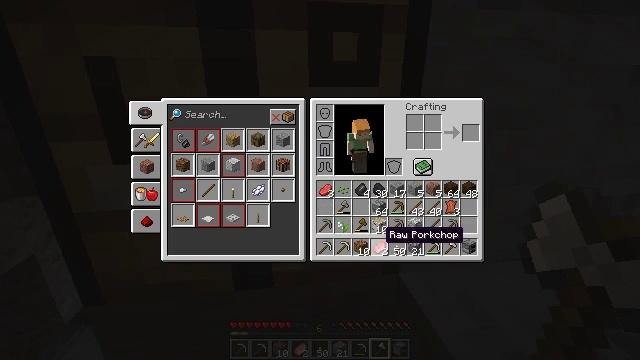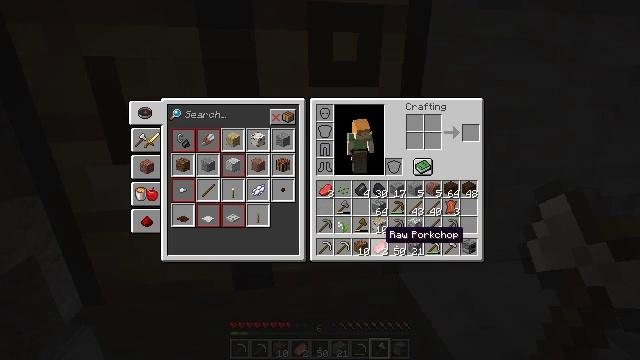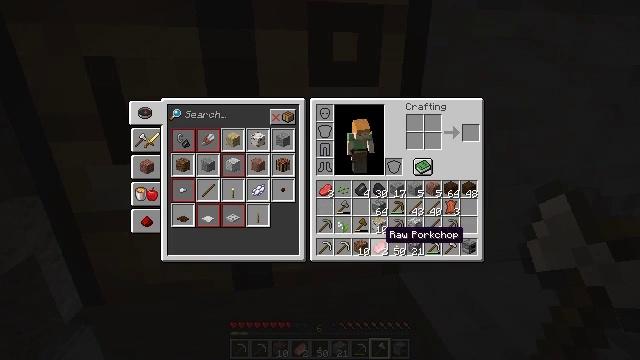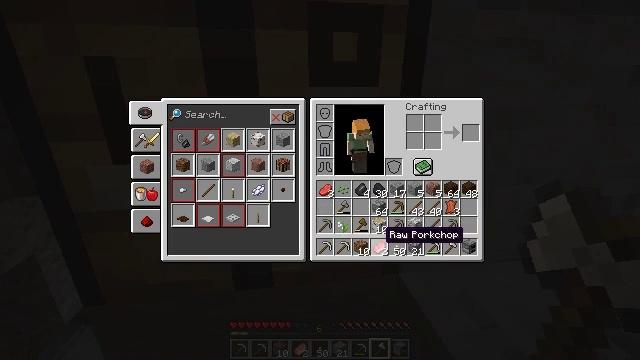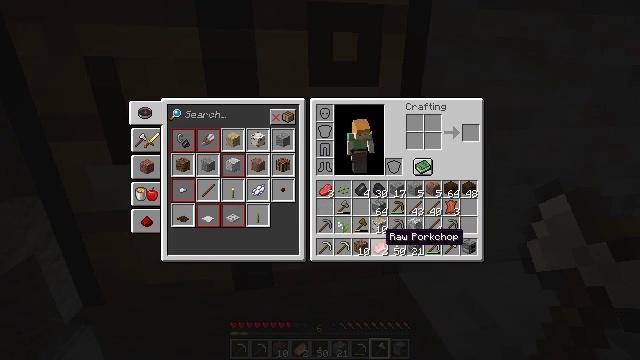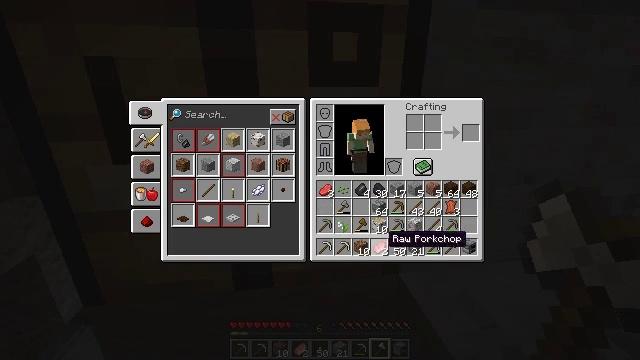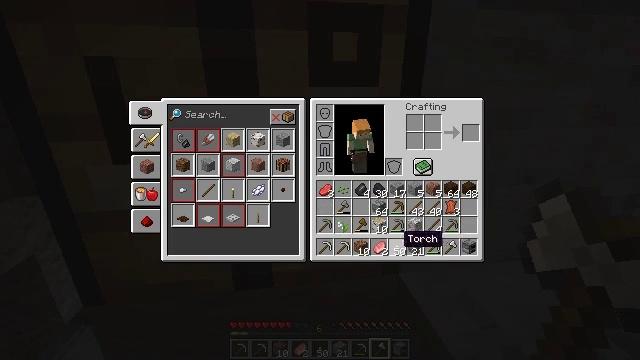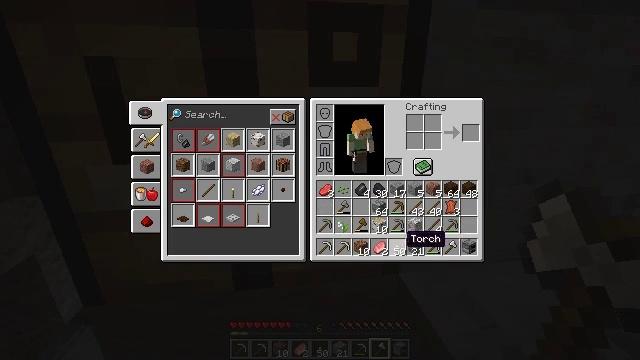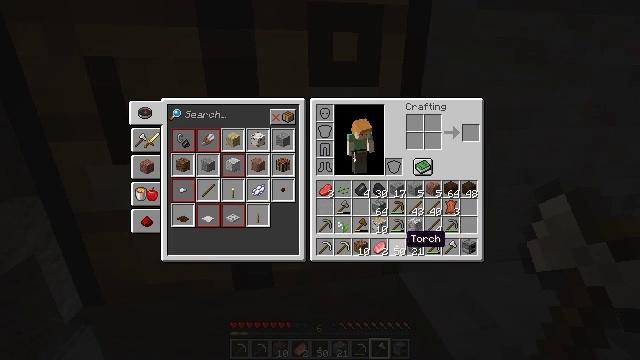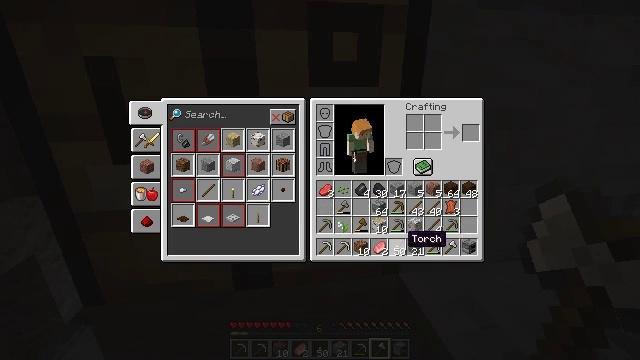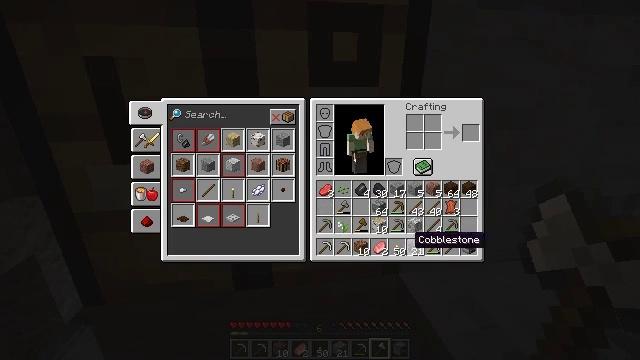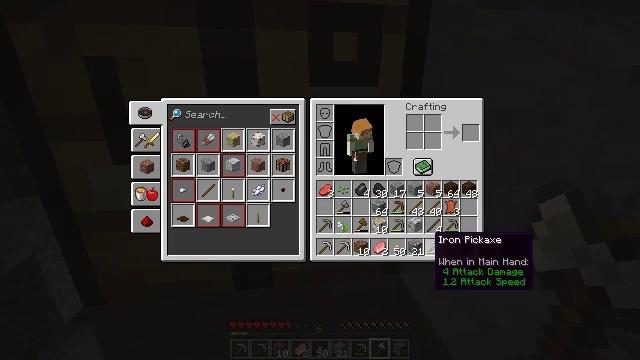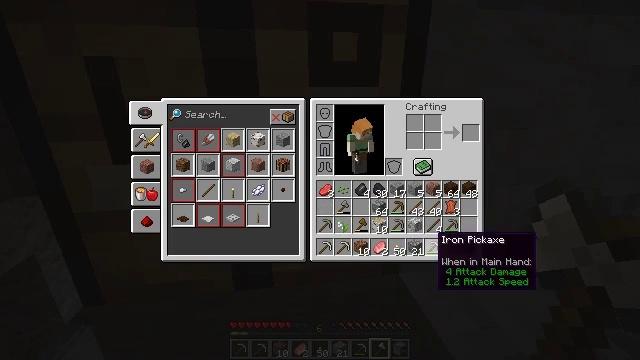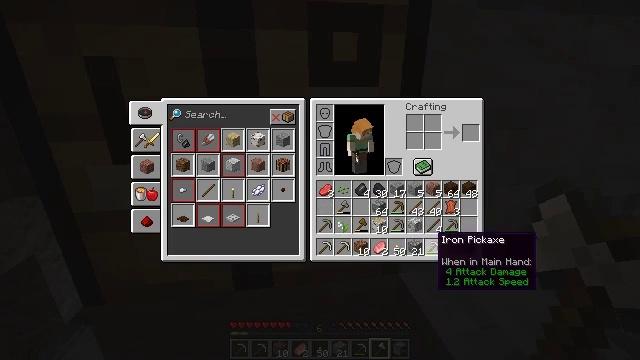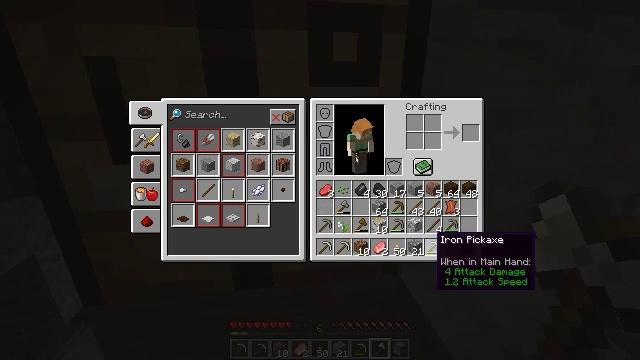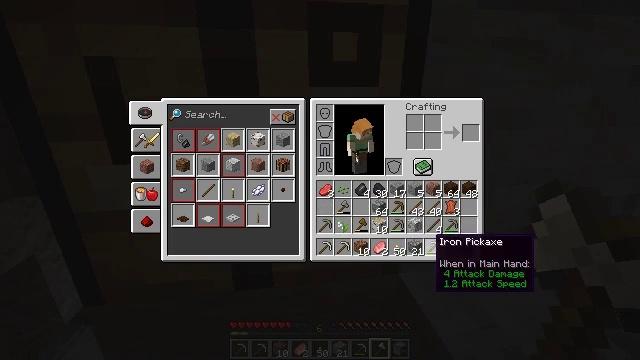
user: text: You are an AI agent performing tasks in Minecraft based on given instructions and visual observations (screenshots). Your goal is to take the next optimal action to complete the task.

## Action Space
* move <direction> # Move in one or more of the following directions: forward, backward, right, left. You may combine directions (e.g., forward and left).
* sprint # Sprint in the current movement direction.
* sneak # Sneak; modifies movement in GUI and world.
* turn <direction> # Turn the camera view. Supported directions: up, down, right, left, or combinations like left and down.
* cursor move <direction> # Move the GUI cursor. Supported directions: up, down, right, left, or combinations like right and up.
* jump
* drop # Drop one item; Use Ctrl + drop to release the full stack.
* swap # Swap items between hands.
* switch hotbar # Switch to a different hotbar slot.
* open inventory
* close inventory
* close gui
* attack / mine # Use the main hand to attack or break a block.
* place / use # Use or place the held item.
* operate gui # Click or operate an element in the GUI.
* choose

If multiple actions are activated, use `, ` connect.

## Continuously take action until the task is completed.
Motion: motion action
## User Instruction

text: Get the crafting table into the inventory.
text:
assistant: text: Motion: no_op
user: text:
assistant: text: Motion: no_op
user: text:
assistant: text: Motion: no_op
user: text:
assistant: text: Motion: no_op
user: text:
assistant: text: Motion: no_op
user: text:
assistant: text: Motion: cursor move right
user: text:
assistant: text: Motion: no_op
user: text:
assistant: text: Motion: no_op
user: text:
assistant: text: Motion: no_op
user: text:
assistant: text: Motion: cursor move right
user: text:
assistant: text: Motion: cursor move right
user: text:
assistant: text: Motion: no_op
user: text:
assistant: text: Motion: no_op
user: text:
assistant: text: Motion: no_op
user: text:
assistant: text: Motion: no_op
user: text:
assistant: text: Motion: no_op
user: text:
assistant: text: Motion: no_op
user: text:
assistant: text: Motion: no_op
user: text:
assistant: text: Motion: cursor move left
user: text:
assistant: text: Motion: no_op
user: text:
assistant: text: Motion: no_op
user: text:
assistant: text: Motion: no_op
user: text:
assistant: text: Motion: no_op
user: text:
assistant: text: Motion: no_op
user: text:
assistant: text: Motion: cursor move right
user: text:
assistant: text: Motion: cursor move right and up
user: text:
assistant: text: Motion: cursor move right and up
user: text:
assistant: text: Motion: no_op
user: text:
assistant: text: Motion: no_op
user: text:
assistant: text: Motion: cursor move left and down